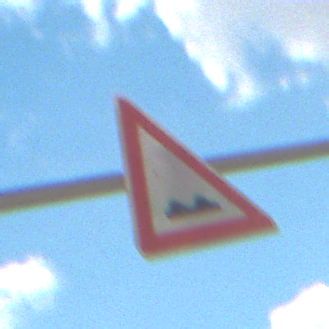
Verkehrszeichen: UnebeneFahrbahn
Umgebung: Outdoor, Nature
Tageszeit: Midday
Wetter: PartlyCloudy
Licht: Natural
Jahreszeit: Autumn
Kontrast: HighContrast